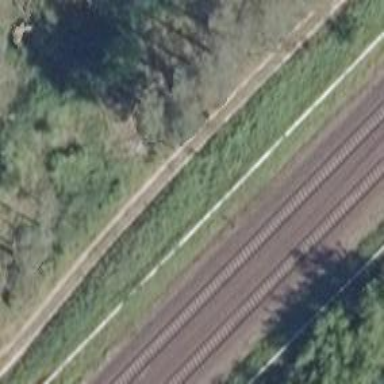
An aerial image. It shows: Railway signal.